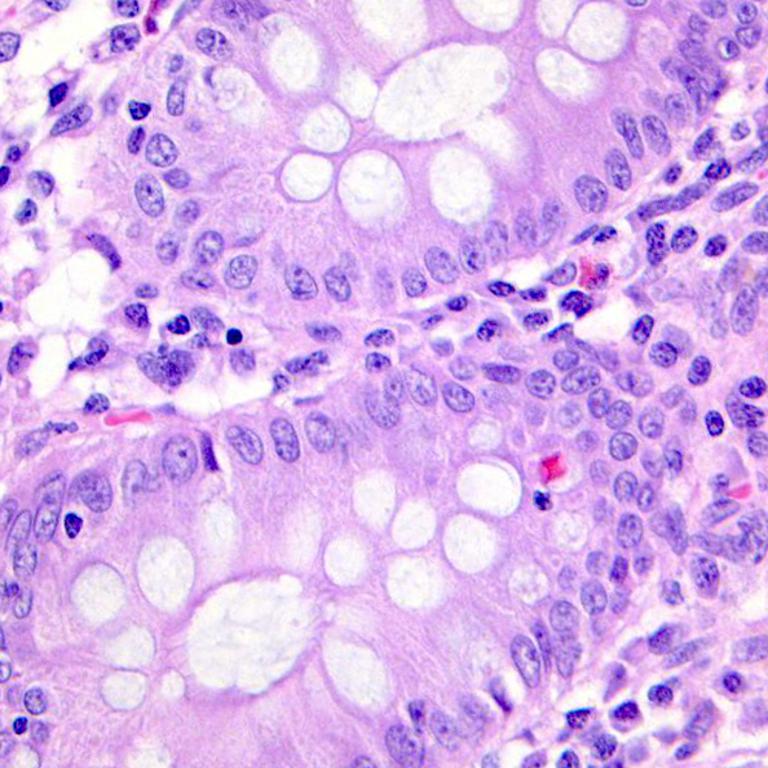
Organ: colon
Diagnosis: benign